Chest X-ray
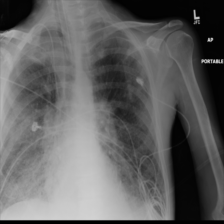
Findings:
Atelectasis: negative
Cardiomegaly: negative
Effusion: negative
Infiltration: negative
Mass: negative
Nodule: negative
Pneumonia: negative
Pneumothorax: negative
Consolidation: negative
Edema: negative
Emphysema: negative
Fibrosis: negative
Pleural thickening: negative
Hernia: negative